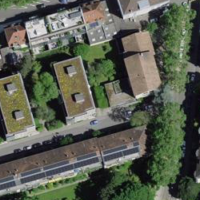
EUNIS habitat code: 54
Species observed at this site:
Sorbus aucuparia